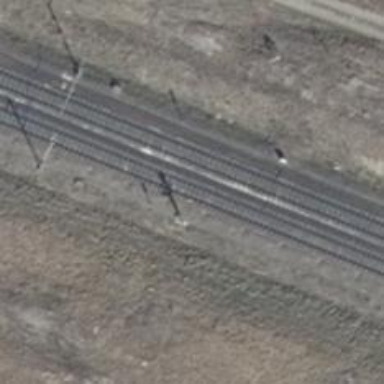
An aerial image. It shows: Railway signal.